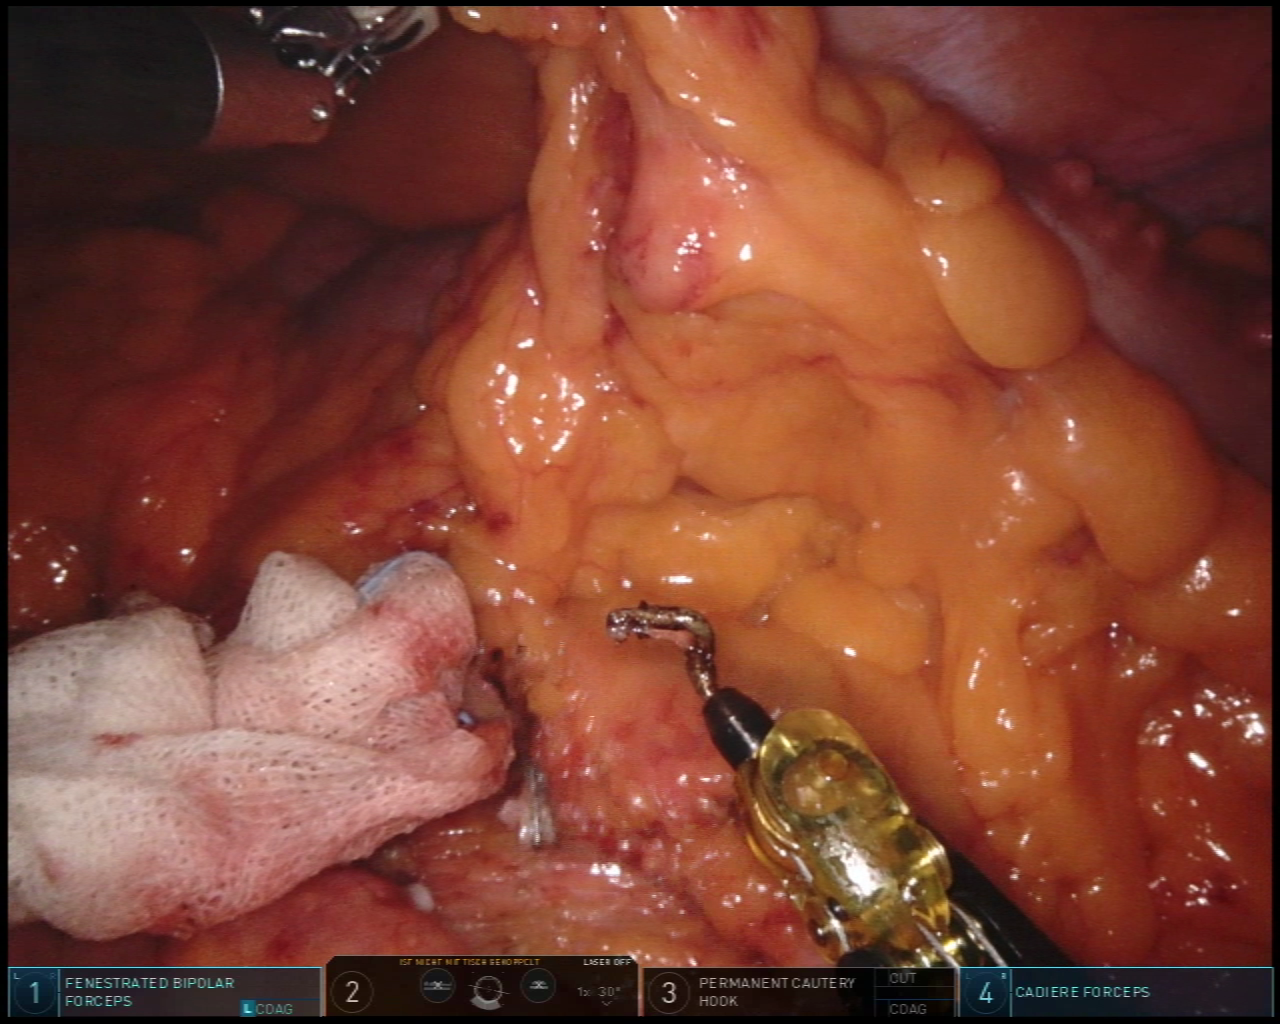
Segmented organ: abdominal_wall
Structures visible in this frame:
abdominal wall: yes
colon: yes
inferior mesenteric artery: no
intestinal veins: no
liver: no
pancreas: no
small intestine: no
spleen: no
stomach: no
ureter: no
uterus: no
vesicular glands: no